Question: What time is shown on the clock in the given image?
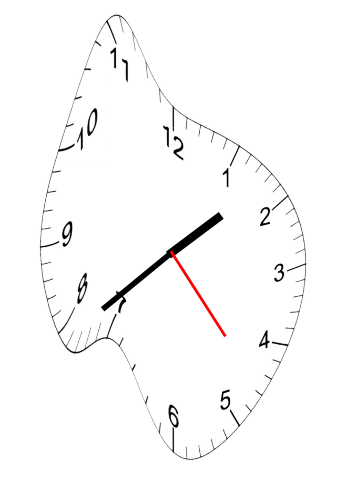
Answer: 01:38:23